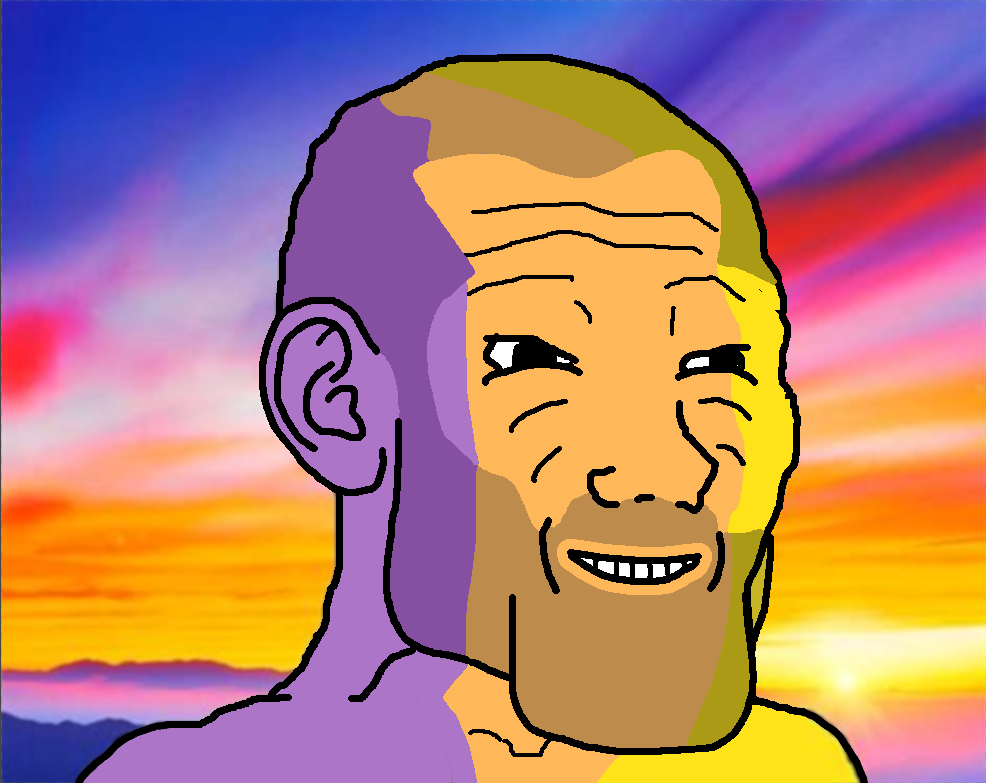
Label: 5_Wojak_with_Background